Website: lowes
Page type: account-dashboard
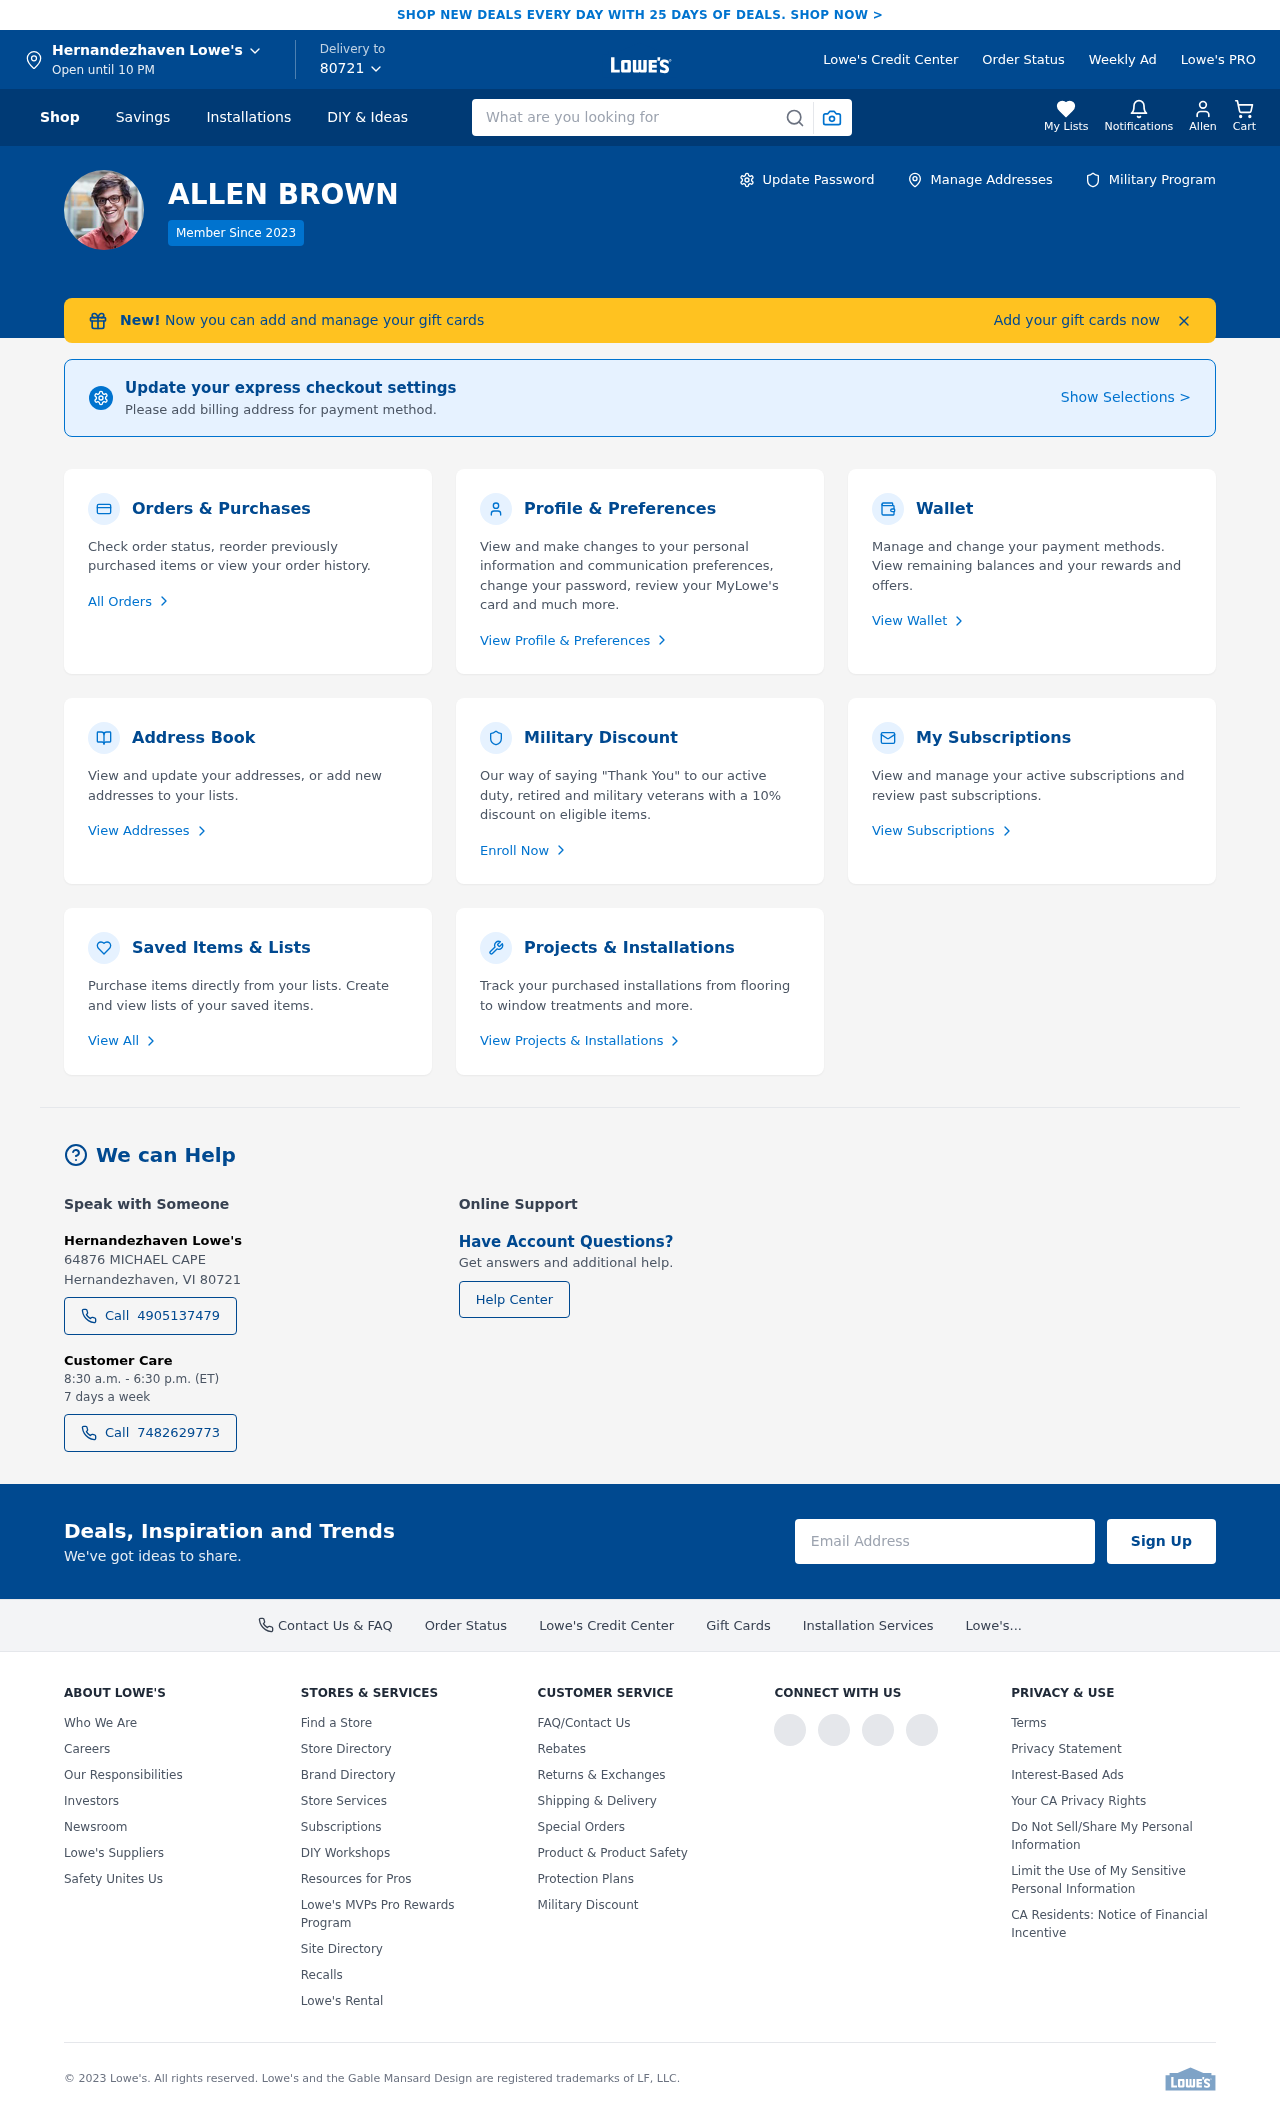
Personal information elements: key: PII_CITY
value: Hernandezhaven
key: PII_FIRSTNAME
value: Allen
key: PII_FULLNAME
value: ALLEN BROWN
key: PII_PHONE
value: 4905137479
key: PII_PHONE_ALT
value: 7482629773
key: PII_POSTCODE
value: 80721
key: PII_POSTCODE_FULL
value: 80721
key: PII_POSTCODE_NUMERIC
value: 80721
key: PII_CITY2
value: Hernandezhaven
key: PII_STREET2
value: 64876 MICHAEL CAPE
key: PII_STATE_ABBR
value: VI
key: PII_STATE
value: VI
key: PII_CITY_STATE
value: Hernandezhaven, VI
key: PII_CITY_STATE_ZIP
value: Hernandezhaven, VI 80721
Search elements: key: HEADER_SEARCH
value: What are you looking for